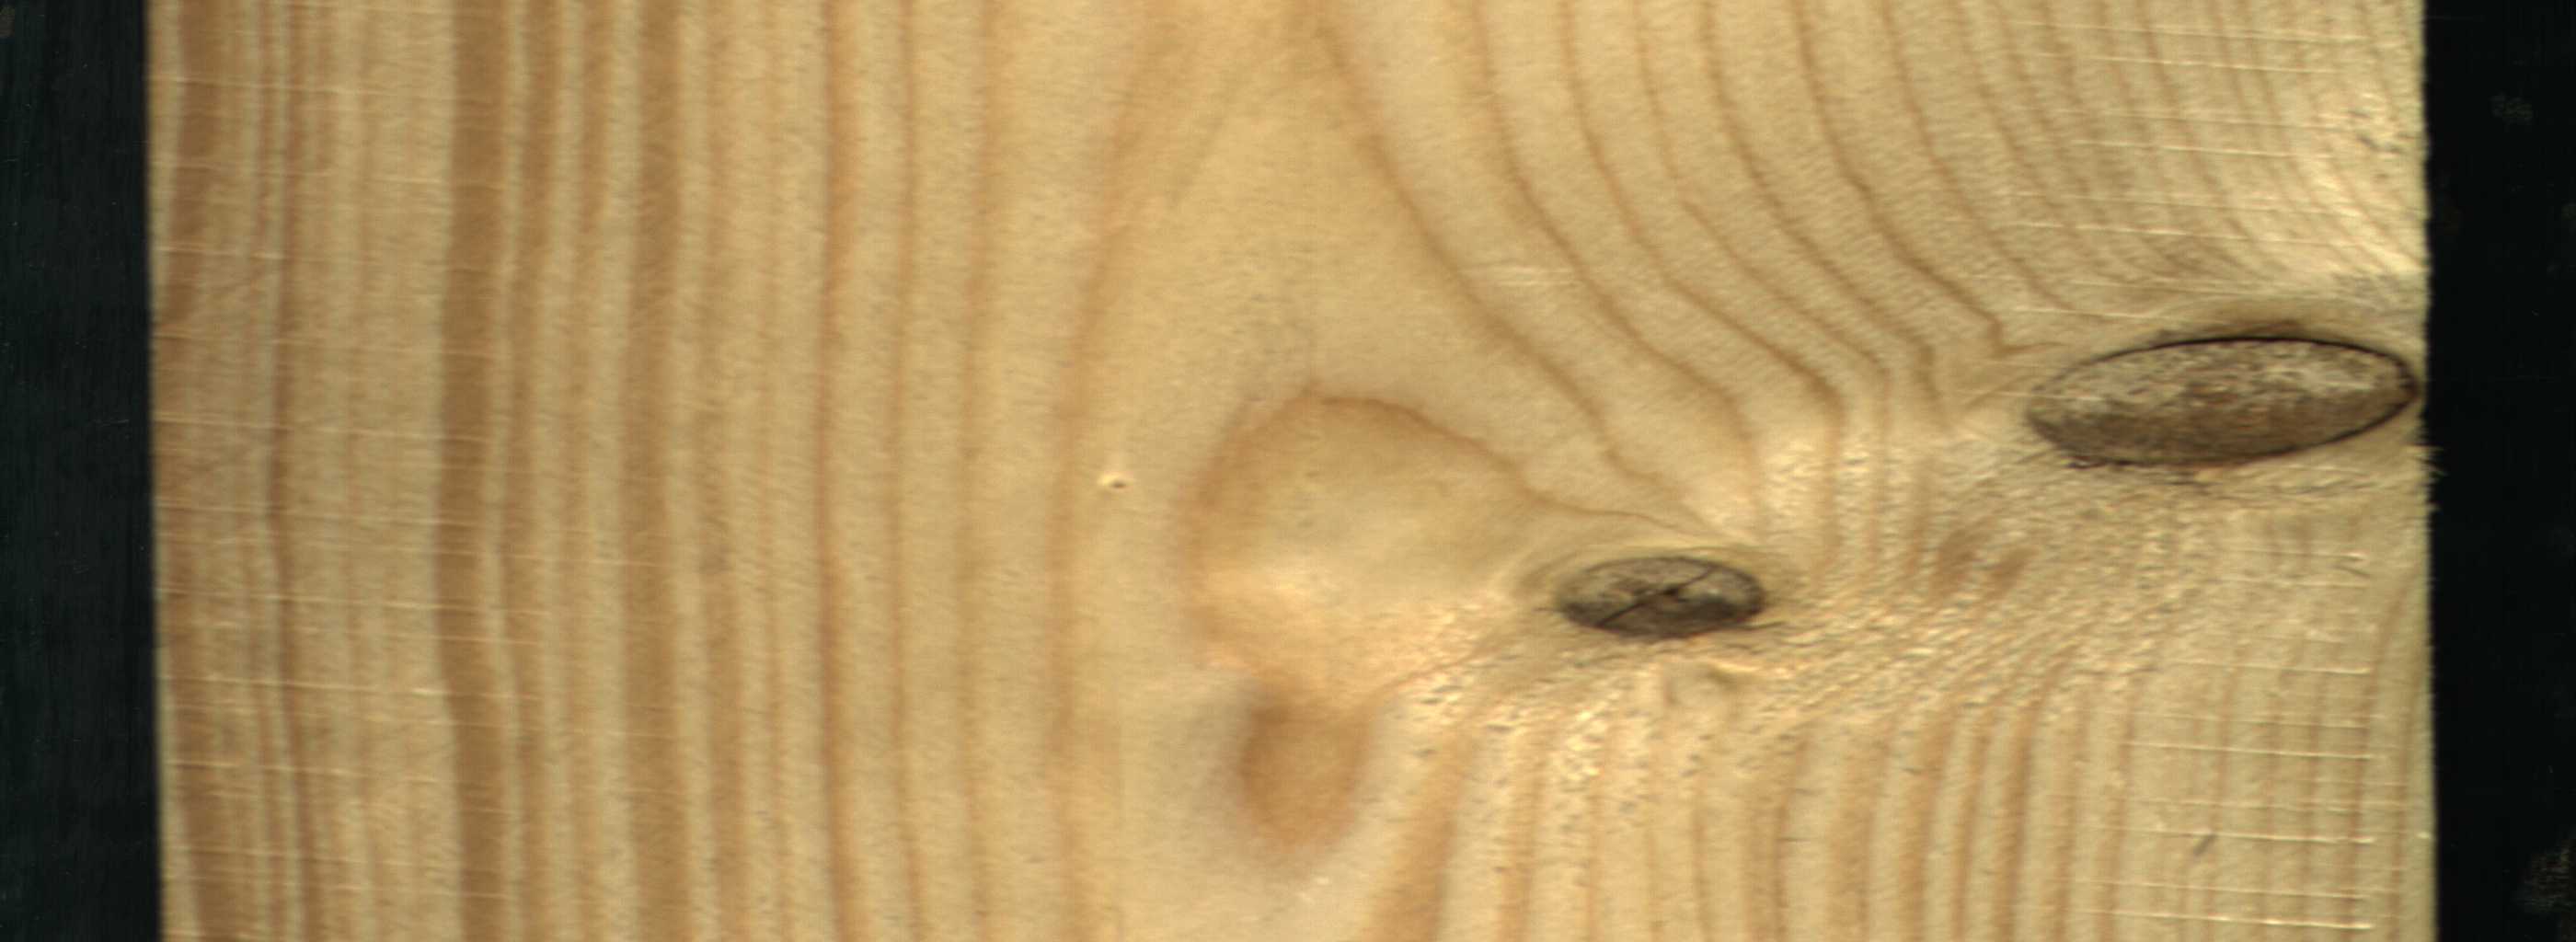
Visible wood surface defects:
Quartzity
knot_with_crack
Live_Knot